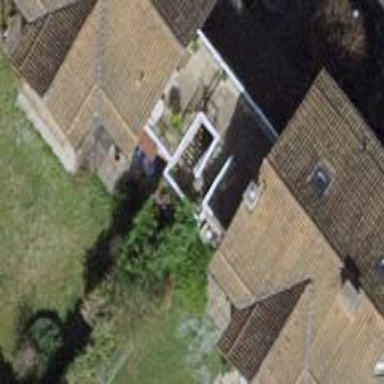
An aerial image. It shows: View of roof of building.